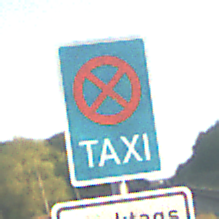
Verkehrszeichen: Taxenstand
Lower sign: ZeitangabenMitBeschraenkungAufWochentage7
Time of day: SunriseSunset
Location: Outdoor (RoadRail)
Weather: Clear
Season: NotSpecified
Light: Natural